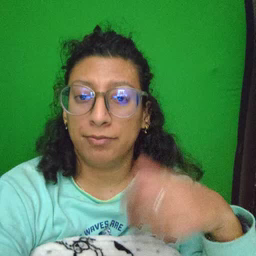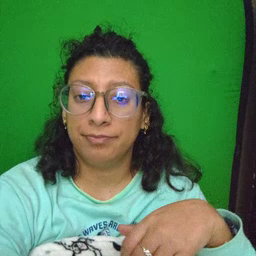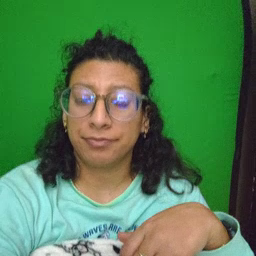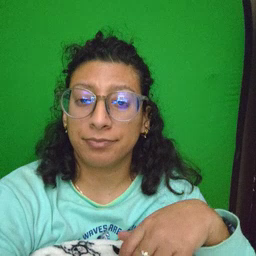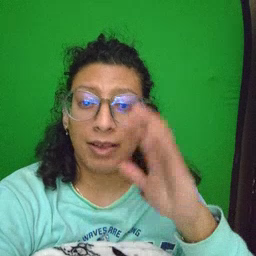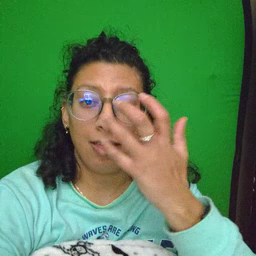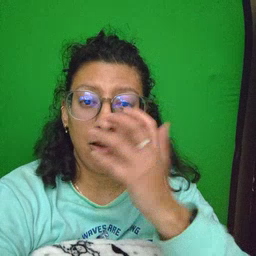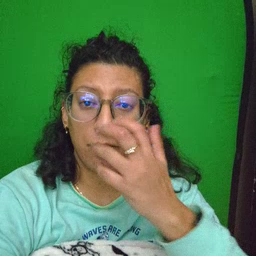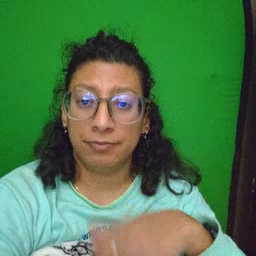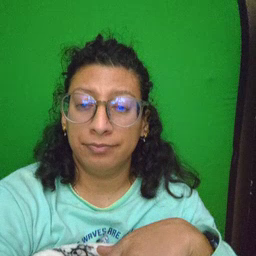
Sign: clown